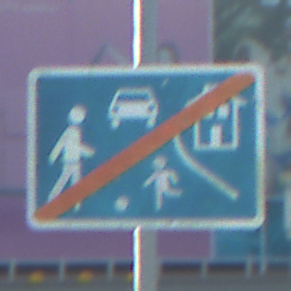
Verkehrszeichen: EndeVerkehrsberuhigterBereich
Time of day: MorningAfternoon
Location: Outdoor (Suburban)
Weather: PartlyCloudy
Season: NotSpecified
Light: Natural